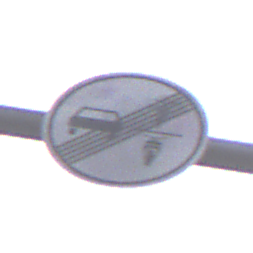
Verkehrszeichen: EndeVerbotUeberholenEinspurigeFahrzeuge
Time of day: MorningAfternoon
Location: Outdoor (Urban)
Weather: PartlyCloudy
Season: NotSpecified
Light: Natural